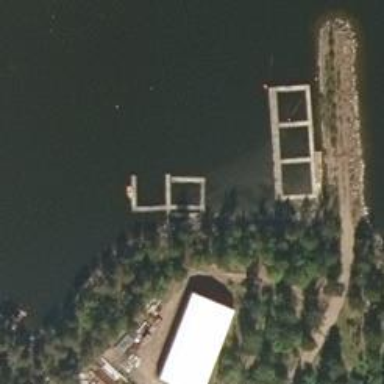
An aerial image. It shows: Man-made pier.